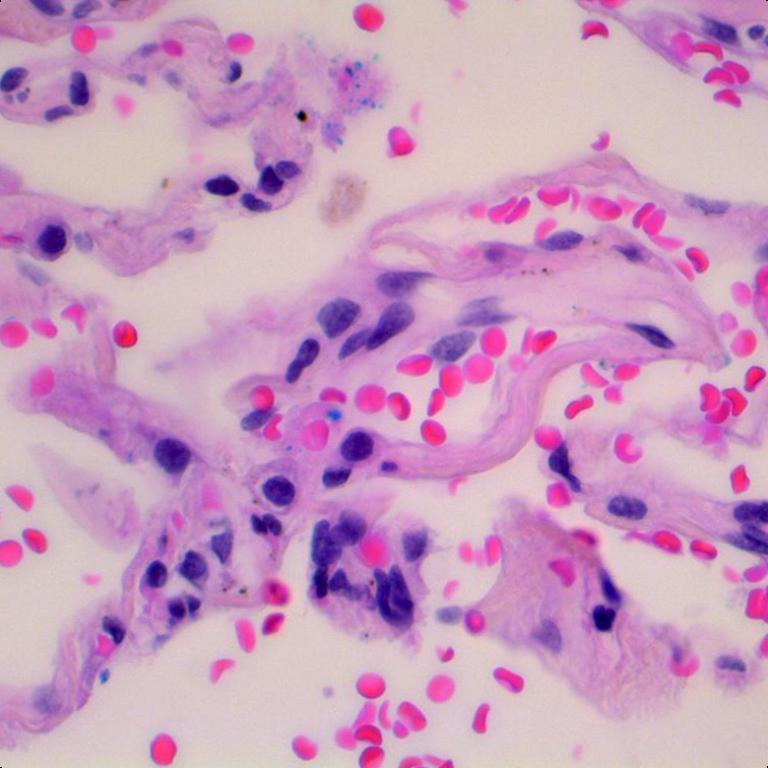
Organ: lung
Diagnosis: benign